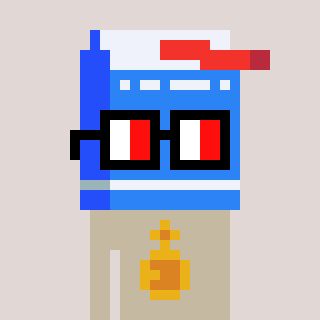
a pixel art character with square glasses with black frames and red eyes, a milk-shaped head and a bege-colored body on a warm background